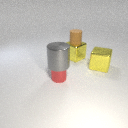
large yellow metal cube to the right of small red metal cylinder